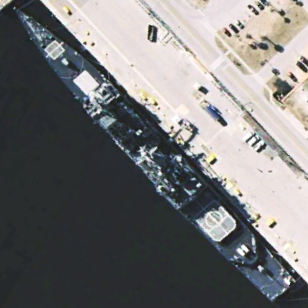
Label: cruiser